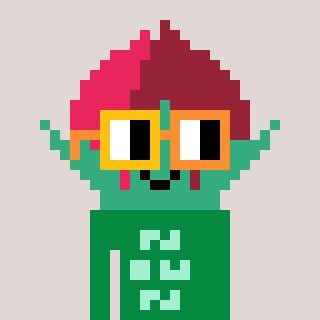
a pixel art character with square yellow and orange glasses, a rosebud-shaped head and a green-colored body on a warm background